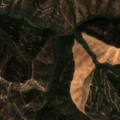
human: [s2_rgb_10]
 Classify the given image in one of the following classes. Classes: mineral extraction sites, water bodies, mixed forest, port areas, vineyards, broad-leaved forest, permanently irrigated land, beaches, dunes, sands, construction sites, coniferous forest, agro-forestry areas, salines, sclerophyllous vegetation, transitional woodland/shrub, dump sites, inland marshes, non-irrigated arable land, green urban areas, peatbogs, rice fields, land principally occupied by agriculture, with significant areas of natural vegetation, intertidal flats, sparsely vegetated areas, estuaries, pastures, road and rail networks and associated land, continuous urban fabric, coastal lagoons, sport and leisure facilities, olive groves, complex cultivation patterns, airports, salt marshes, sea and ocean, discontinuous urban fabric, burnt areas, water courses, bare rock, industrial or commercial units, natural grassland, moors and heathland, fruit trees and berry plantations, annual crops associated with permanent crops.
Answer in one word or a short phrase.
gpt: broad-leaved forest, sclerophyllous vegetation, transitional woodland/shrub